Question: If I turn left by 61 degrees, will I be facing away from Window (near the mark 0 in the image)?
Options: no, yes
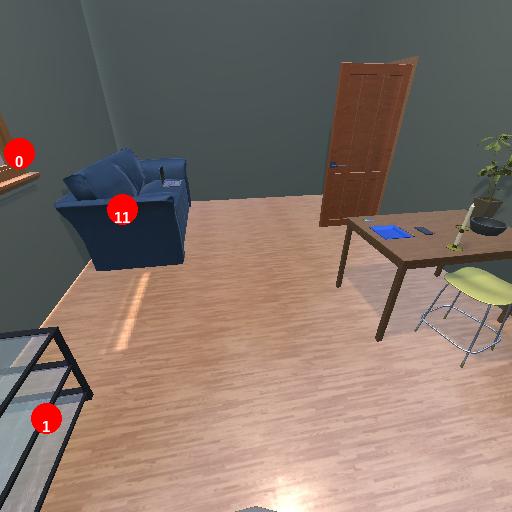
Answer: no